Field crop: maize
Growth stage: 1
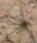
Species: salsola